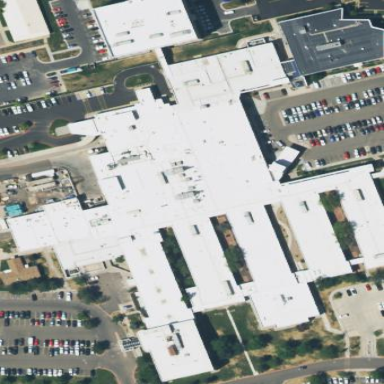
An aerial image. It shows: Hospital.